Question: I'm using PostgreSQL 9.1 to query hierarchical tree-structured data, consisting of edges (or elements) with connections to nodes. The data are actually for stream networks, but I've abstracted the problem to simple data types. Consider the example 'tree' table. Each edge has length and area attributes, which are used to determine some useful metrics from the network.
'''
CREATE TEMP TABLE tree (
edge text PRIMARY KEY,
from_node integer UNIQUE NOT NULL, -- can also act as PK
to_node integer REFERENCES tree (from_node),
mode character varying(5), -- redundant, but illustrative
length numeric NOT NULL,
area numeric NOT NULL,
fwd_path text[], -- optional ordered sequence, useful for debugging
fwd_search_depth integer,
fwd_length numeric,
rev_path text[], -- optional unordered set, useful for debugging
rev_search_depth integer,
rev_length numeric,
rev_area numeric
);
CREATE INDEX ON tree (to_node);
INSERT INTO tree(edge, from_node, to_node, mode, length, area) VALUES
('A', 1, 4, 'start', 1.1, 0.9),
('B', 2, 4, 'start', 1.2, 1.3),
('C', 3, 5, 'start', 1.8, 2.4),
('D', 4, 5, NULL, 1.2, 1.3),
('E', 5, NULL, 'end', 1.1, 0.9);
'''
Which can be illustrated below, where the edges represented by A-E are connected with nodes 1-5. The NULL 'to_node' (O) represents the end node. The 'from_node' is always unique, so it can act as PK. If this network flows like a <URL>, it would be from top to bottom, where the starting tributary edges are A, B, C and the ending outflow edge is E.

The <URL> provide a nice example of how to use search graphs in recursive queries. So, to get the "forwards" information, the query starts at the end, and works backwards:
'''
WITH RECURSIVE search_graph AS (
-- Begin at ending nodes
SELECT E.from_node, 1 AS search_depth, E.length
, ARRAY[E.edge] AS path -- optional
FROM tree E WHERE E.to_node IS NULL
UNION ALL
-- Accumulate each edge, working backwards (upstream)
SELECT o.from_node, sg.search_depth + 1, sg.length + o.length
, o.edge|| sg.path -- optional
FROM tree o, search_graph sg
WHERE o.to_node = sg.from_node
)
UPDATE tree SET
fwd_path = sg.path,
fwd_search_depth = sg.search_depth,
fwd_length = sg.length
FROM search_graph AS sg WHERE sg.from_node = tree.from_node;
SELECT edge, from_node, to_node, fwd_path, fwd_search_depth, fwd_length
FROM tree ORDER BY edge;
edge | from_node | to_node | fwd_path | fwd_search_depth | fwd_length
------+-----------+---------+----------+------------------+------------
A | 1 | 4 | {A,D,E} | 3 | 3.4
B | 2 | 4 | {B,D,E} | 3 | 3.5
C | 3 | 5 | {C,E} | 2 | 2.9
D | 4 | 5 | {D,E} | 2 | 2.3
E | 5 | | {E} | 1 | 1.1
'''
The above makes sense, and scales well for large networks. For example, I can see edge 'B' is 3 edges from the end, and the forward path is '{B,D,E}' with a total length of 3.5 from the tip to the end.
However, I cannot figure out a good way to build a reverse query. That is, from each edge, what are the accumulated "upstream" edges, lengths and areas. Using 'WITH RECURSIVE', the best I have is:
'''
WITH RECURSIVE search_graph AS (
-- Begin at starting nodes
SELECT S.from_node, S.to_node, 1 AS search_depth, S.length, S.area
, ARRAY[S.edge] AS path -- optional
FROM tree S WHERE from_node IN (
-- Starting nodes have a from_node without any to_node
SELECT from_node FROM tree EXCEPT SELECT to_node FROM tree)
UNION ALL
-- Accumulate edges, working forwards
SELECT c.from_node, c.to_node, sg.search_depth + 1, sg.length + c.length, sg.area + c.area
, c.edge || sg.path -- optional
FROM tree c, search_graph sg
WHERE c.from_node = sg.to_node
)
UPDATE tree SET
rev_path = sg.path,
rev_search_depth = sg.search_depth,
rev_length = sg.length,
rev_area = sg.area
FROM search_graph AS sg WHERE sg.from_node = tree.from_node;
SELECT edge, from_node, to_node, rev_path, rev_search_depth, rev_length, rev_area
FROM tree ORDER BY edge;
edge | from_node | to_node | rev_path | rev_search_depth | rev_length | rev_area
------+-----------+---------+----------+------------------+------------+----------
A | 1 | 4 | {A} | 1 | 1.1 | 0.9
B | 2 | 4 | {B} | 1 | 1.2 | 1.3
C | 3 | 5 | {C} | 1 | 1.8 | 2.4
D | 4 | 5 | {D,A} | 2 | 2.3 | 2.2
E | 5 | | {E,C} | 2 | 2.9 | 3.3
'''
I would like to build aggregates into the second term of the recursive query, since each downstream edge connects to 1 or many upstream edges, but <URL>. Also, I'm aware that the join is sloppy, since the 'with recursive' result has multiple join conditions for 'edge'.
The expected result for the reverse / backwards query is:
'''
edge | from_node | to_node | rev_path | rev_search_depth | rev_length | rev_area
------+-----------+---------+-------------+------------------+------------+----------
A | 1 | 4 | {A} | 1 | 1.1 | 0.9
B | 2 | 4 | {B} | 1 | 1.2 | 1.3
C | 3 | 5 | {C} | 1 | 1.8 | 2.4
D | 4 | 5 | {A,B,D} | 3 | 3.5 | 3.5
E | 5 | | {A,B,C,D,E} | 5 | 6.4 | 6.8
'''
How can I write this update query?
Note that I'm ultimately more concerned about accumulating accurate length and area totals, and that the path attributes are for debugging. In my real-world case, forwards paths are up to a couple hundred, and I expect reverse paths in the tens of thousands for large and complex catchments.
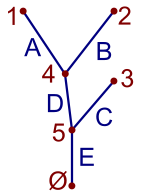
Answer: I rewrote the original recursive query so that all accumulation/aggregation is done outside the recursive part. It should perform better than the previous version of this answer.
This is very much alike the <URL> from @a_horse_with_no_name for a similar question.
'''
WITH
RECURSIVE search_graph(edge, from_node, to_node, length, area, start_node) AS
(
SELECT edge, from_node, to_node, length, area, from_node AS "start_node"
FROM tree
UNION ALL
SELECT o.edge, o.from_node, o.to_node, o.length, o.area, p.start_node
FROM tree o
JOIN search_graph p ON p.from_node = o.to_node
)
SELECT array_agg(edge) AS "edges"
-- ,array_agg(from_node) AS "nodes"
,count(edge) AS "edge_count"
,sum(length) AS "length_sum"
,sum(area) AS "area_sum"
FROM search_graph
GROUP BY start_node
ORDER BY start_node
;
'''
Results are as expected:
'''
start_node | edges | edge_count | length_sum | area_sum
------------+-------------+------------+------------+------------
1 | {A} | 1 | 1.1 | 0.9
2 | {B} | 1 | 1.2 | 1.3
3 | {C} | 1 | 1.8 | 2.4
4 | {D,B,A} | 3 | 3.5 | 3.5
5 | {E,D,C,B,A} | 5 | 6.4 | 6.8
'''